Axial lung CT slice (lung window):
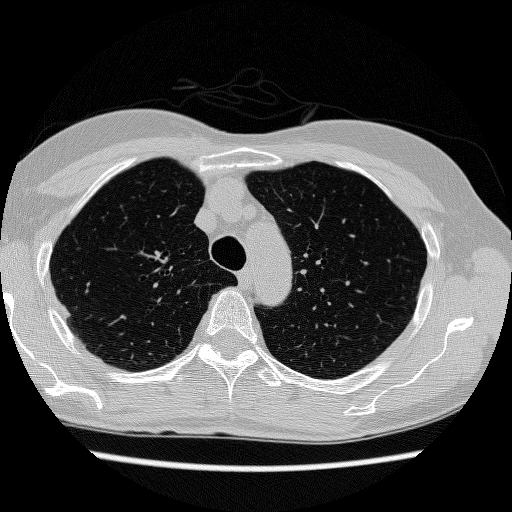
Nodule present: no